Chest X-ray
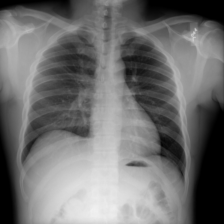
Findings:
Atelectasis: negative
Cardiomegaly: negative
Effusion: negative
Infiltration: negative
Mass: negative
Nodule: negative
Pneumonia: negative
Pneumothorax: negative
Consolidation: negative
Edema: negative
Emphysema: negative
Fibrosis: negative
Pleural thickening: negative
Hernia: negative